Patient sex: M
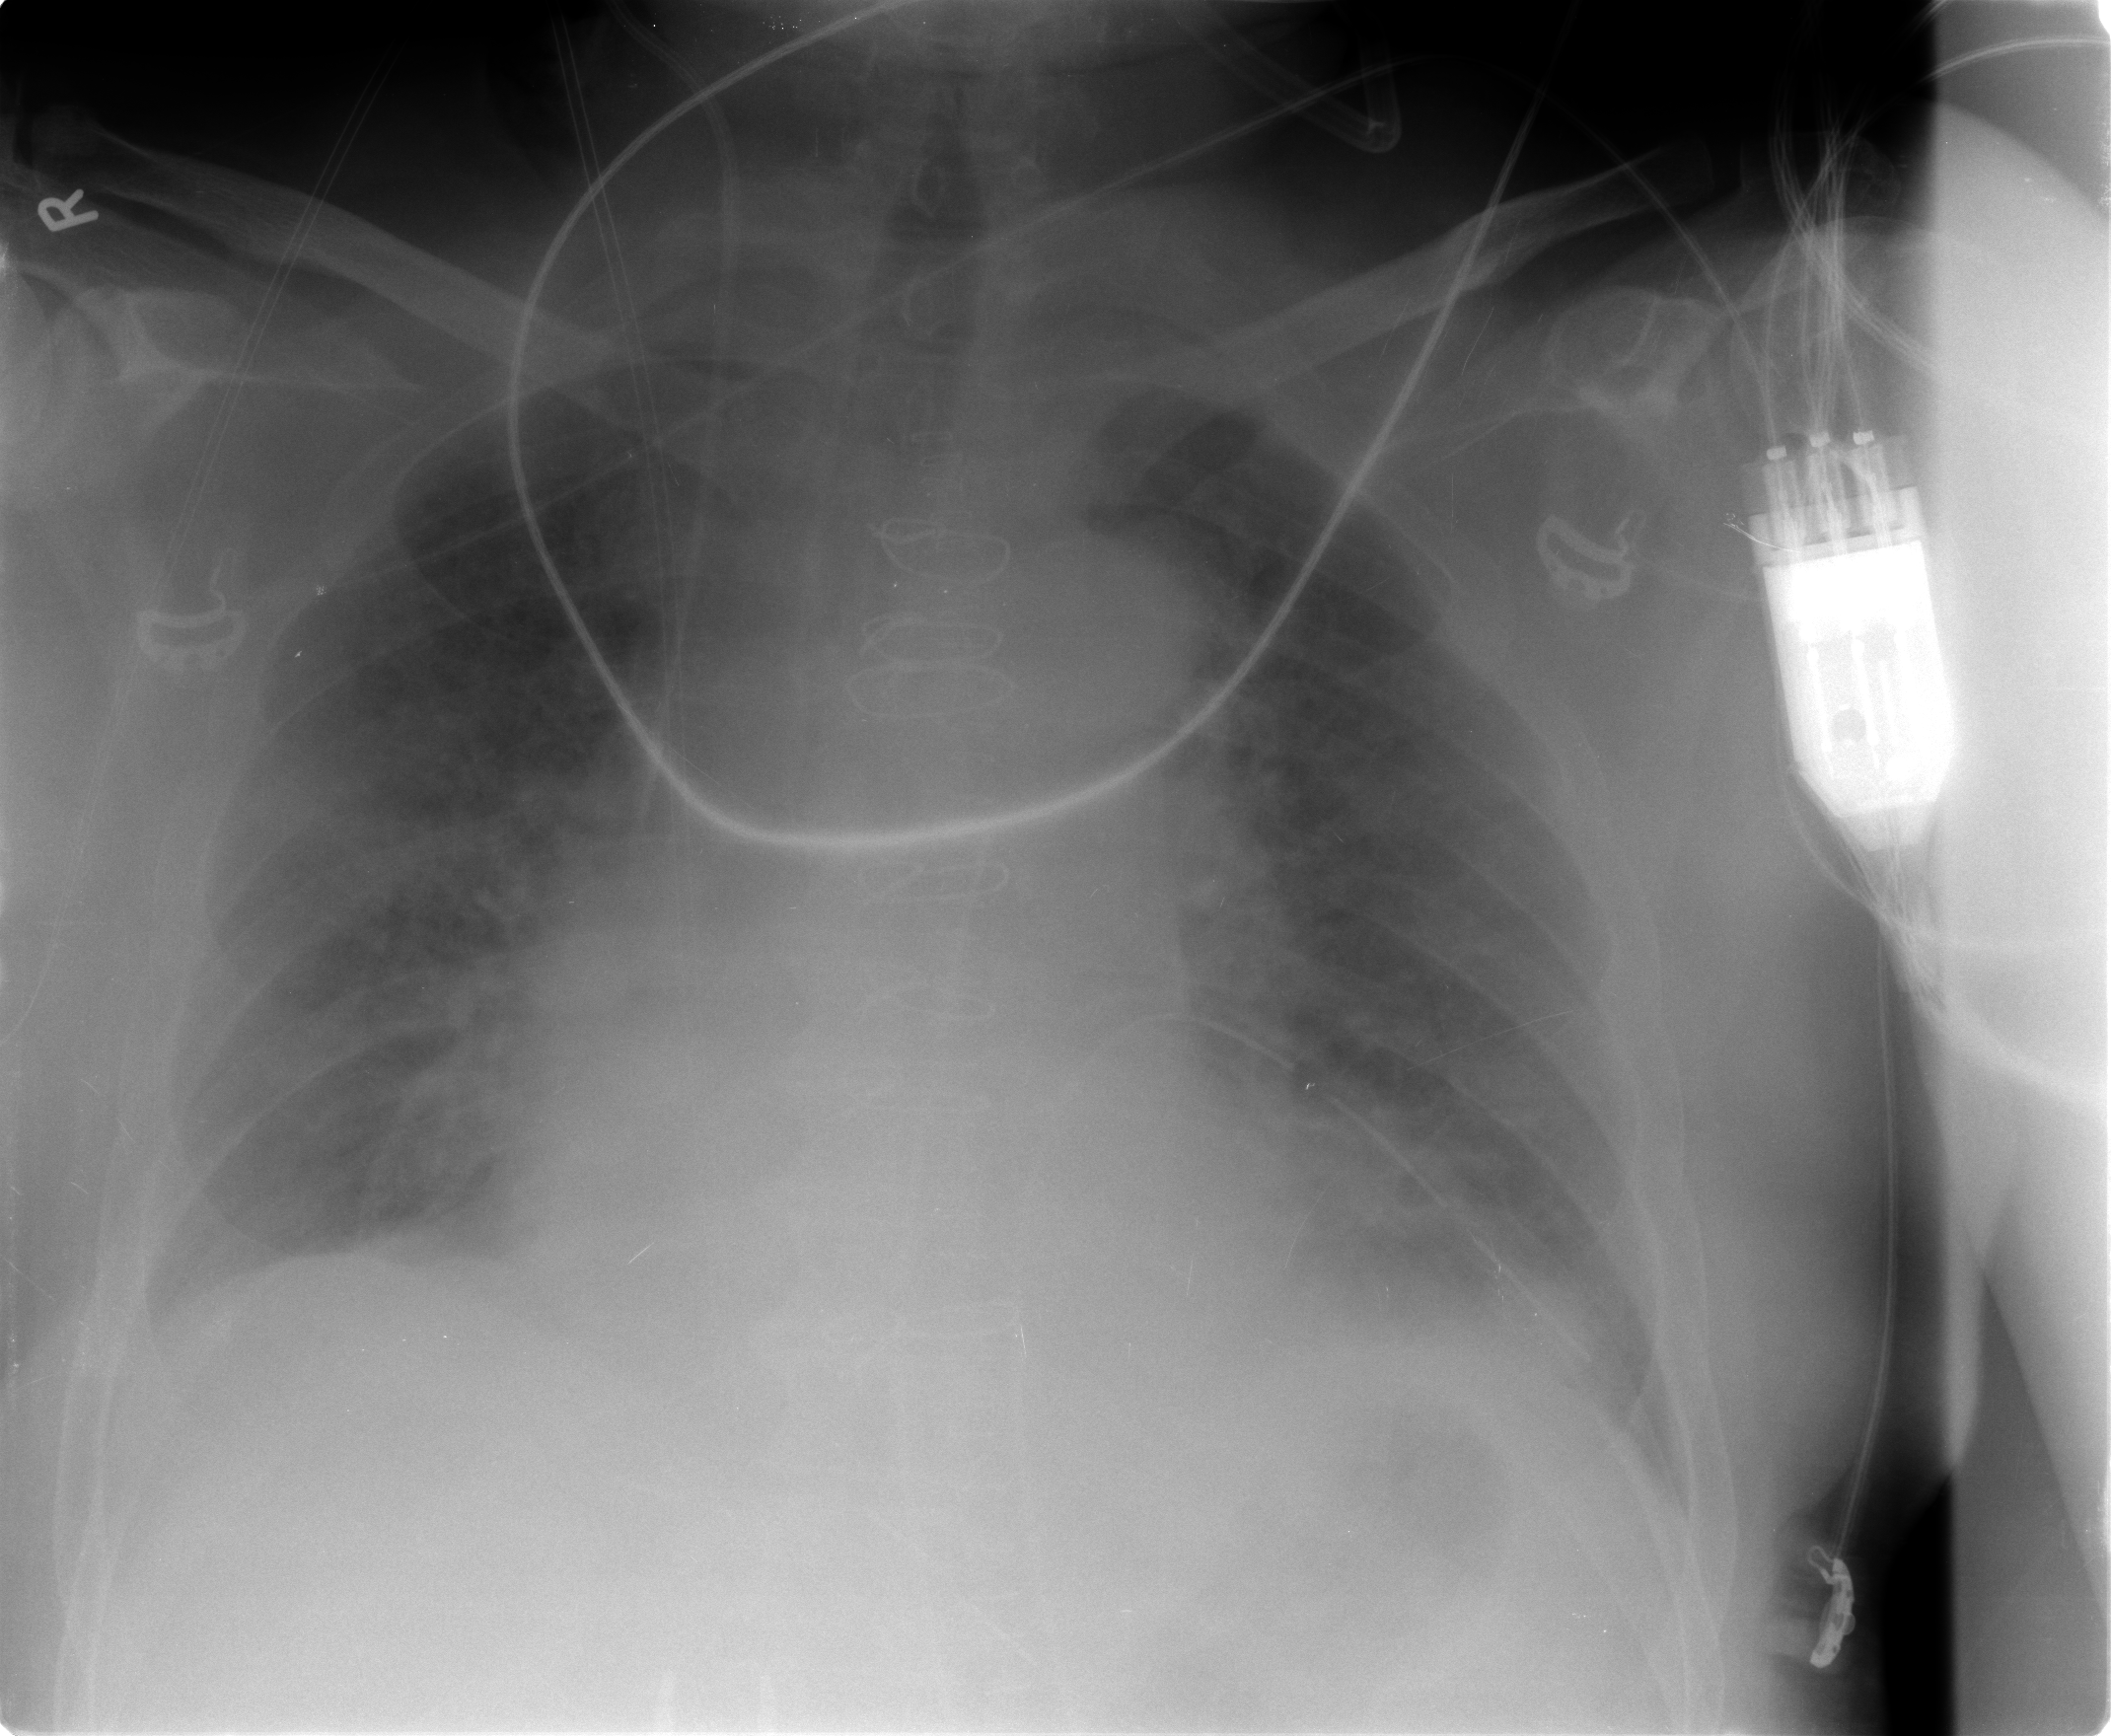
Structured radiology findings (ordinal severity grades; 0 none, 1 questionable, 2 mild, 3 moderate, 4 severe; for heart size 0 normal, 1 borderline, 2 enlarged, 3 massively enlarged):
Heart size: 0
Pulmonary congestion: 3
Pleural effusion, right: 2
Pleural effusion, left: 2
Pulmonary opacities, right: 0
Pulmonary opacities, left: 0
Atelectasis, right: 2
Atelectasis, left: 2